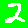
Digit: 2